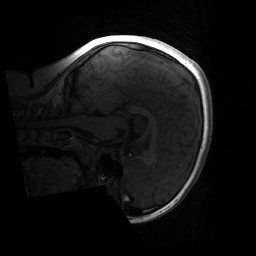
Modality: T1w
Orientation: sagittal
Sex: male
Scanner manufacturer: siemens
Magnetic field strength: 3 T
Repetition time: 1.9 s
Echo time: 0.00243 s